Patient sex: F
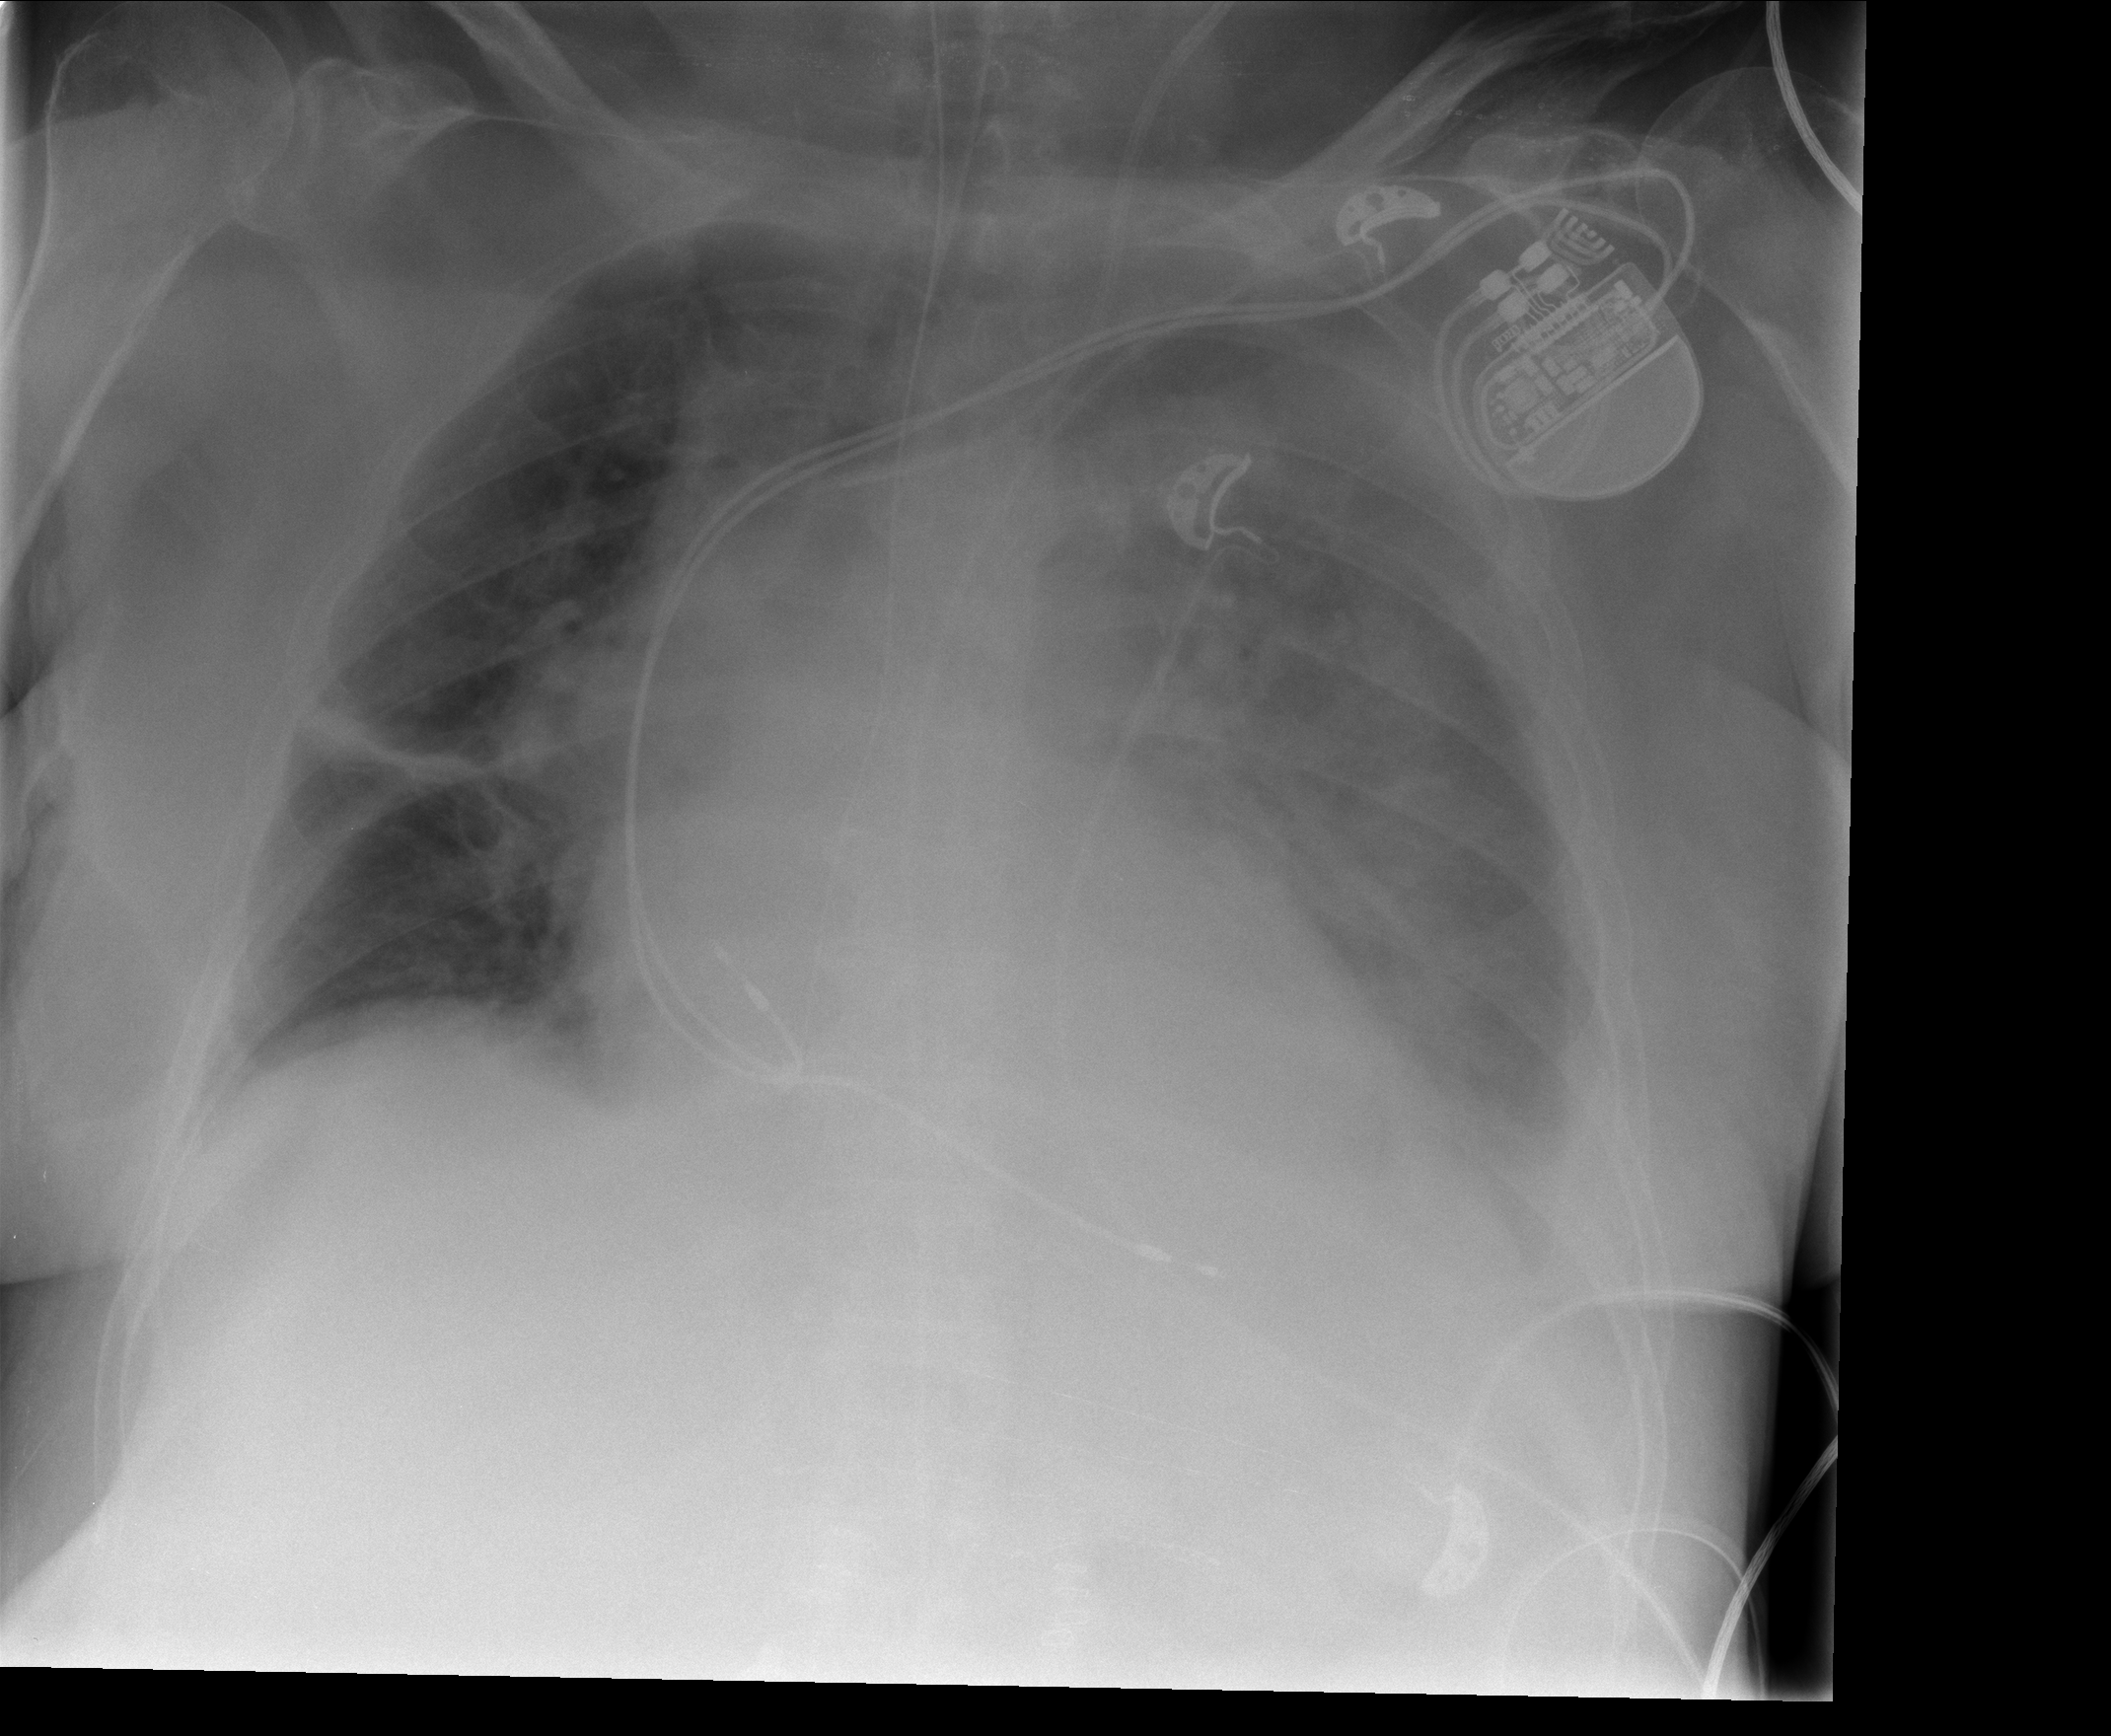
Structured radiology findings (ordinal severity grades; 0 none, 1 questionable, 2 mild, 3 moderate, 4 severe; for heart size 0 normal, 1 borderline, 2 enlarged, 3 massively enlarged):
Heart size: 2
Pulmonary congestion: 3
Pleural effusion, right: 2
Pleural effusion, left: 2
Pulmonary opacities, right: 2
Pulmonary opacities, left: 3
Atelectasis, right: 0
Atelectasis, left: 3